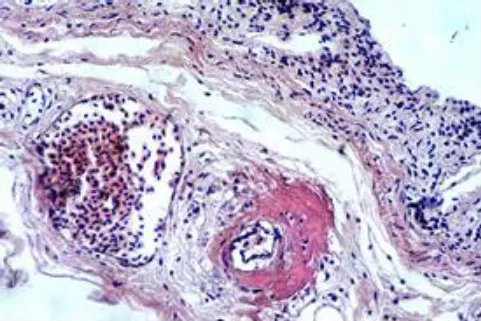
Small intestine showing villous cicatrisation and atrophy. The submucosal arterioles are distorted, partially obliterated and hyalinized (H&E, x10).
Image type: pathology (h&e)